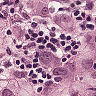
Metastatic tissue present: yes